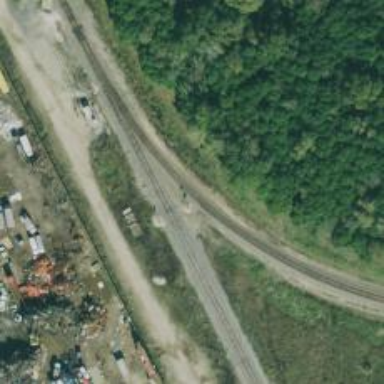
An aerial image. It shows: Railway signal.